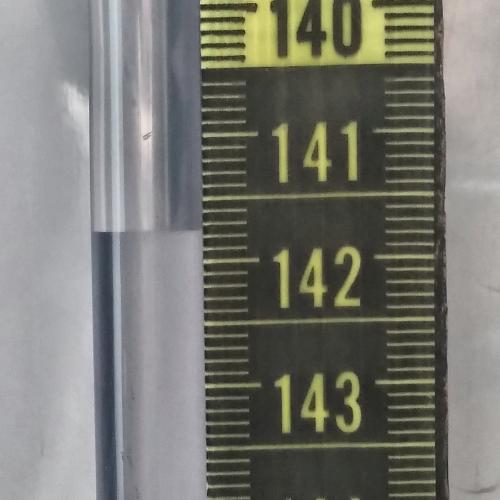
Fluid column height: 141.8 cm